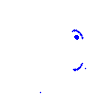
Particle: electron